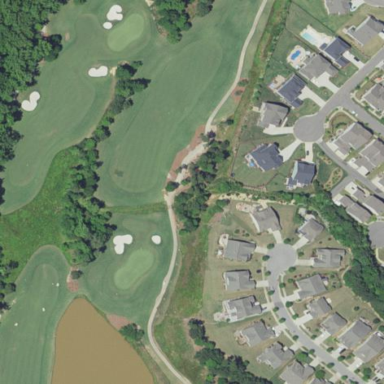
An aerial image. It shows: Water hazard on golf course.